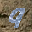
Label: 9